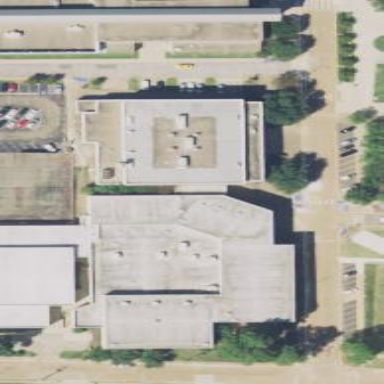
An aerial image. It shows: College building.